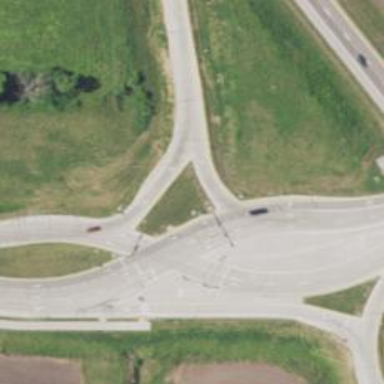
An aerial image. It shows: Motorway link at Diverging Diamond Interchange (DDI) junction.